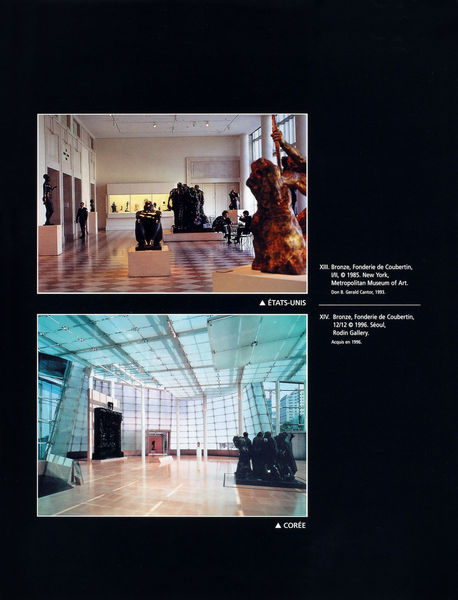
Titel: Die Bürger von Calais
Künstler: Auguste Rodin
Institution: Paris, Musée Rodin
Schlagwörter: blau, grün, fenster, hintergrund, licht, zimmer, präsentation, blatt, skulptur, schrift, bilder, fotos, saal, innenansicht, bronze, rodin, halle, foto, räume, kunst, ausstellung, statuen, museum, aufnahme, katalog, exponate, sääle, bürger von calais, calais, plastik bronze